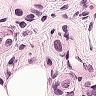
Metastatic tissue present: yes